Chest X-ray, PA view. Patient: 61 years old, sex M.
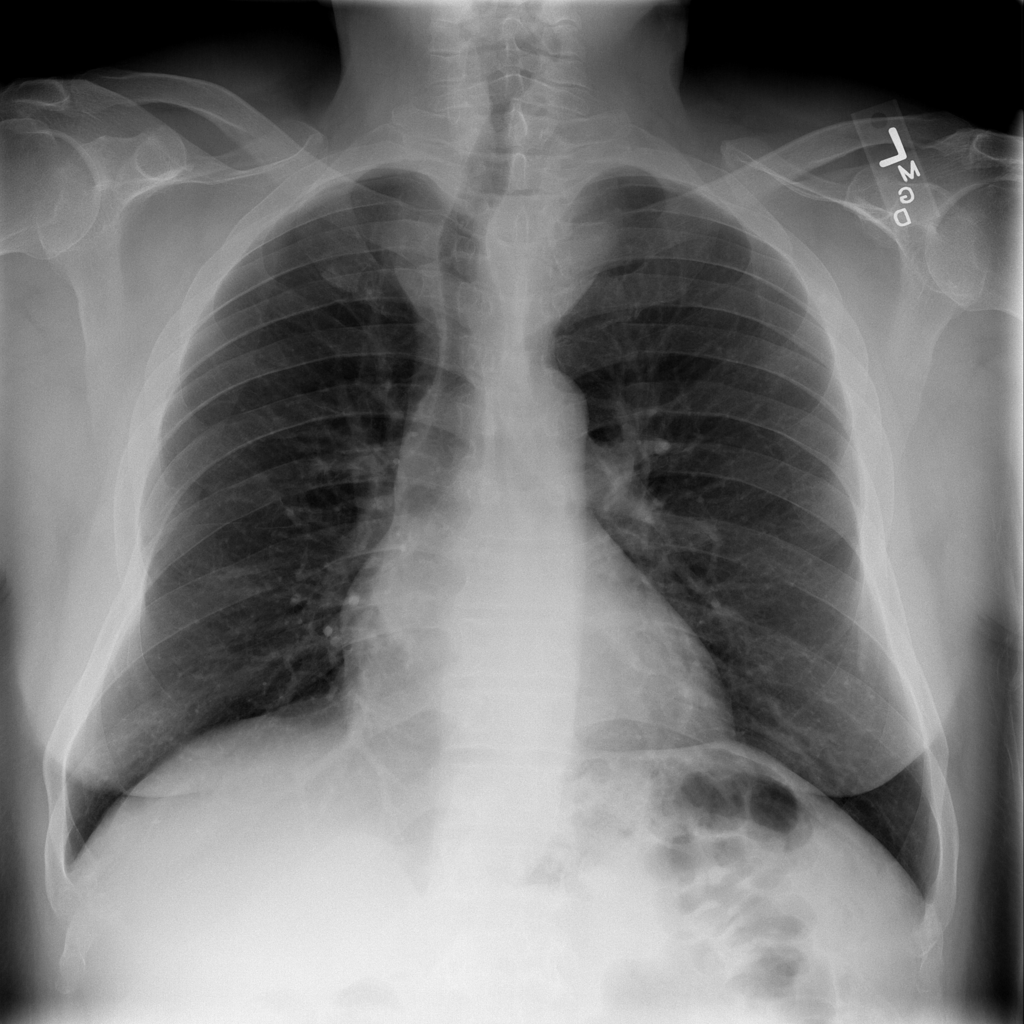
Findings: No Finding